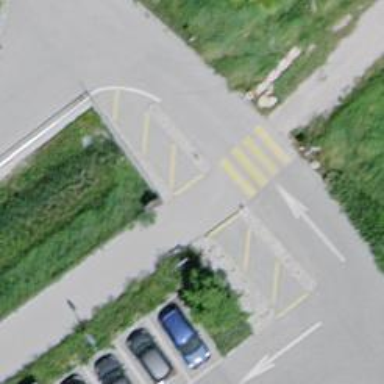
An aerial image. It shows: Marked crossing for cyclists on cycleway.